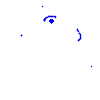
Particle: kaon